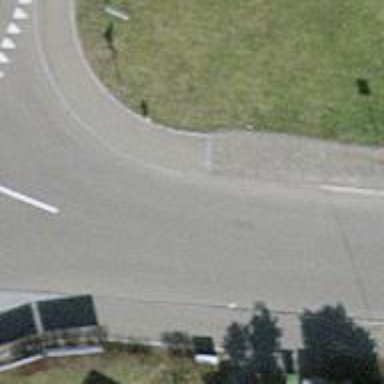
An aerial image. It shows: Kerb serving as barrier.